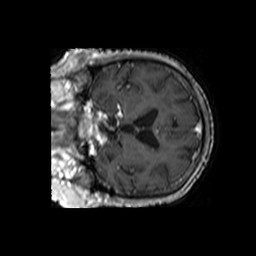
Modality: T1w
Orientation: coronal
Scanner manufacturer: philips
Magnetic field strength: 1.5 T
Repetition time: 0.02 s
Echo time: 0.004605 s